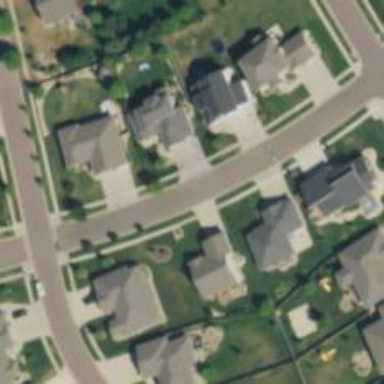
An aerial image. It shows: Residential road.